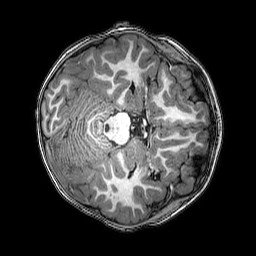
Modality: T1w
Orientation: axial
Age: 6
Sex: male
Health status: healthy